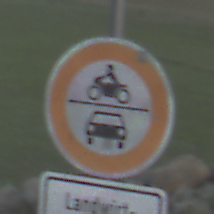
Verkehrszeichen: VerbotKraftfahrzeuge
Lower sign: BesondereFahrzeugeUndTransportgueter6
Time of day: SunriseSunset
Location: Outdoor (Nature)
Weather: PartlyCloudy
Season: NotSpecified
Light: Natural